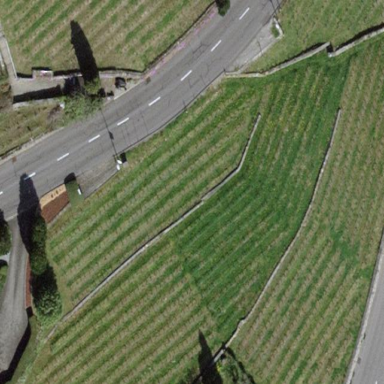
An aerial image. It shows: Vineyard with grape crops.